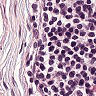
Metastatic tissue present: no